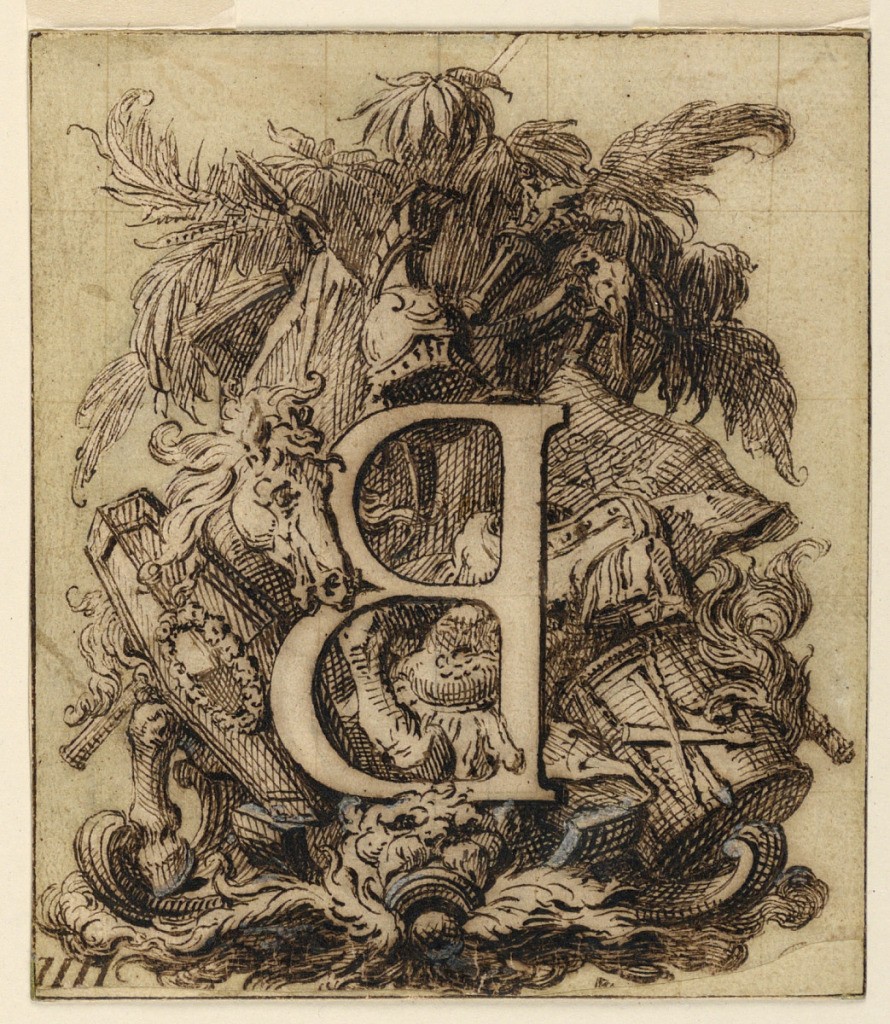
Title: Ornamental Design for the Letter B
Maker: Gilles-Marie Oppenord, French, 1672–1742
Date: ca. 1720
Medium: Pen and black ink on white laid paper
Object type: Drawing
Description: Letter B in reverse intertwined with trophies and a horse's head.